Question: Is it possible to create extra groups i.e. Staff. i am using joomla 1.5 version

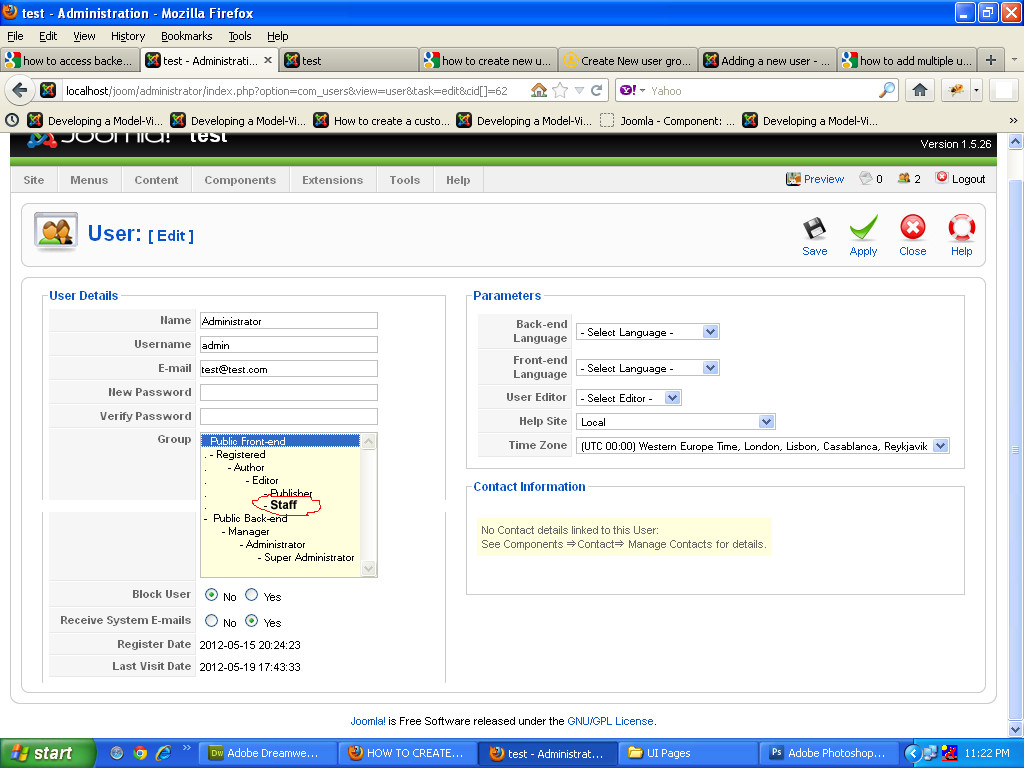
Answer: Yes it's possible but it's a bit tricky, luckily the joomla docs wrote something about this ...
<URL>
Hope this will help you ...